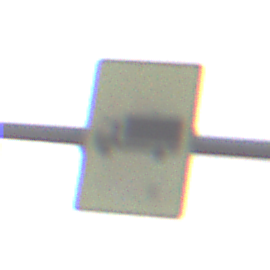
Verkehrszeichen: KFZZulaessigeGesamtmasse3Komma5TOhnePfeilsymbol
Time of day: SunriseSunset
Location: Outdoor (Nature)
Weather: Overcast
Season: NotSpecified
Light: Natural